Question: I am looking at creating an excel file where I would manually fill in multiple contacts information so that I can export the contacts (one by one) or all of them to individual vcf files within a specified directory. I imagine that the best way would be through VBA but I am not very knowleadgeable and need a little push.
Please see below screenshot of the excel file with contact fields.

Any guidance will be greatly appreciated.
OK, So I have initially started by addressing exporting each row to an individual vcard. I am following the following strategy:
1. Create a temporary new worksheet (tmp)
2. Paste the Headers: BEGIN:VCARD VERSION: 3.0
3. Copy paste the 4th row as per my image so that it includes the IDs of for the VCARD and also the row I am trying to export (in this first case row 6). I paste them transposed to worksheet tmp.
I get stuck at this stage as the way the vcard is used for certain fields is by separating them with ";" and they are in different positions. I do not know how i can generate these in VBA by looking at the fields of row 4. ie.: N1 and N2 should create me the line: N:Stuart;Carol. And the same happens for the ADR field.
I have the code to generate the VCARD file once this full code is generated.
Any help at this point will be appreciated.
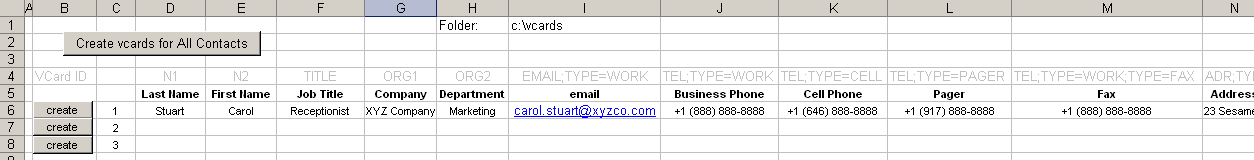
Answer: Here's how I would do it. Create a class called CContact with getters and setters for these properties.
'''
Private mlContactID As Long
Private msLastName As String
Private msFirstName As String
Private msJobTitle As String
Private msCompany As String
Private msDepartment As String
Private msEmail As String
Private msBusinessPhone As String
Private msCellPhone As String
Private msPager As String
Private msFax As String
'''
Create a CContacts class to hold all the CContact instances. In CContacts, create a FillFromRange method to load up all of the contacts.
'''
Public Sub FillFromRange(rRng As Range)
Dim vaValues As Variant
Dim i As Long
Dim clsContact As CContact
vaValues = rRng.Value
For i = LBound(vaValues, 1) To UBound(vaValues, 1)
Set clsContact = New CContact
With clsContact
.ContactID = vaValues(i, 1)
.LastName = vaValues(i, 2)
.FirstName = vaValues(i, 3)
.JobTitle = vaValues(i, 4)
.Company = vaValues(i, 5)
.Department = vaValues(i, 6)
.Email = vaValues(i, 7)
.BusinessPhone = vaValues(i, 8)
.CellPhone = vaValues(i, 9)
.Pager = vaValues(i, 10)
.Fax = vaValues(i, 11)
End With
Me.Add clsContact
Next i
End Sub
'''
Create procedures to fill the classes, like this
'''
Public Sub Auto_Open()
Initialize
End Sub
Public Sub Initialize()
Set gclsContacts = New CContacts
gclsContacts.FillFromRange Sheet1.Range("C6").CurrentRegion
End Sub
'''
For this example, I'm using the double click event. When you double click a contact, the vcard is created. You'll need to modify to use buttons. Get the TopLeftCell property of the button that was clicked to determine the row.
'''
Private Sub Worksheet_BeforeDoubleClick(ByVal Target As Range, Cancel As Boolean)
Dim lContactID As Long
lContactID = Me.Cells(Target.Row, 3).Value
If gclsContacts Is Nothing Then Initialize
If lContactID <> 0 Then
gclsContacts.Contact(CStr(lContactID)).CreateVCardFile
End If
End Sub
'''
That gets the ID from column C and calls the CreateVCardFile method to write out the file.
'''
Public Sub CreateVCardFile()
Dim sFile As String, lFile As Long
Dim aOutput(1 To 12) As String
lFile = FreeFile
sFile = ThisWorkbook.Path & Application.PathSeparator & Me.VCardFileName
Open sFile For Output As lFile
aOutput(1) = gsBEGIN
aOutput(2) = gsLASTNAME & Me.LastName
aOutput(3) = gsFIRSTNAME & Me.FirstName
aOutput(4) = gsTITLE & Me.JobTitle
aOutput(5) = gsCOMPANY & Me.Company
aOutput(6) = gsDEPARTMENT & Me.Department
aOutput(7) = gsEMAIL & Me.Email
aOutput(8) = gsBUSINESSPHONE & Me.BusinessPhone
aOutput(9) = gsCELLPHONE & Me.CellPhone
aOutput(10) = gsPAGER & Me.Pager
aOutput(11) = gsFAX & Me.Fax
aOutput(12) = gsEND
Print #lFile, Join(aOutput, vbNewLine)
Close lFile
End Sub
'''
That's just building a string and writing to a file. This example isn't to VCard spec, so you'll have to work out those details. For this method, you'll need some constants and a property that creates the file name.
'''
Public Const gsBEGIN As String = "BEGIN:VCARD VERSSION: 3.0"
Public Const gsEND As String = "END"
Public Const gsLASTNAME As String = "N1;"
Public Const gsFIRSTNAME As String = "N2;"
Public Const gsTITLE As String = "TITLE;"
Public Const gsCOMPANY As String = "ORG1;"
Public Const gsDEPARTMENT As String = "ORG2;"
Public Const gsEMAIL As String = "EMAIL,TYPE=WORK;"
Public Const gsBUSINESSPHONE As String = "TEL,TYPE=WORK;"
Public Const gsCELLPHONE As String = "TEL,TYPE=CELL;"
Public Const gsPAGER As String = "TEL,TYPE=PAGER;"
Public Const gsFAX As String = "TEL,TYPE=WORK,TYPE=FAX;"
'''
And the file name property
'''
Public Property Get VCardFileName() As String
VCardFileName = Me.LastName & "_" & Me.FirstName & ".vcf"
End Property
'''
You can see the omitted details and how it works together by downloading this file.
<URL>